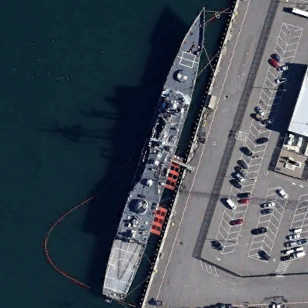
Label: cruiser